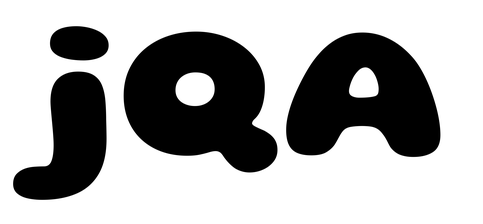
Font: Gluten_ExtraBold